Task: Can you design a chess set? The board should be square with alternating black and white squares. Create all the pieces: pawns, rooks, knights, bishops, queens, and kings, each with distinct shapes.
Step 5017:
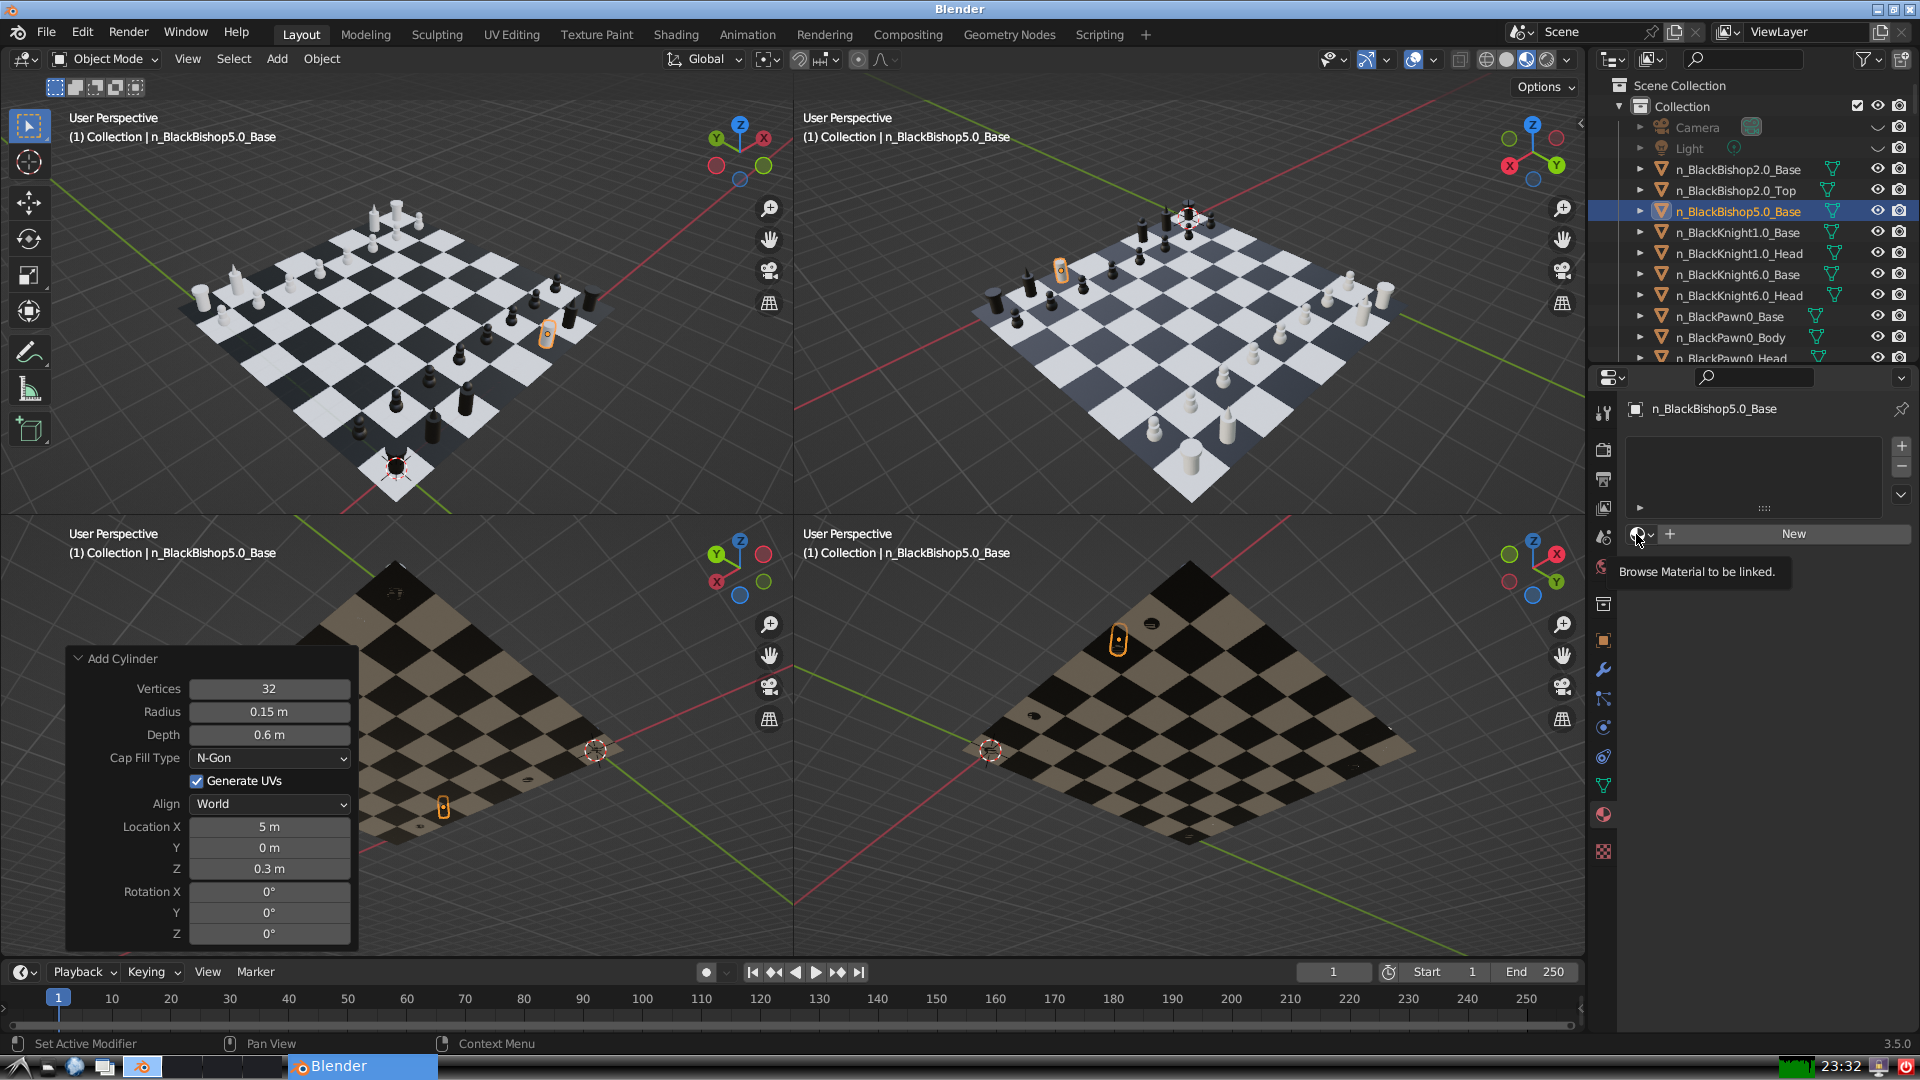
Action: click: no